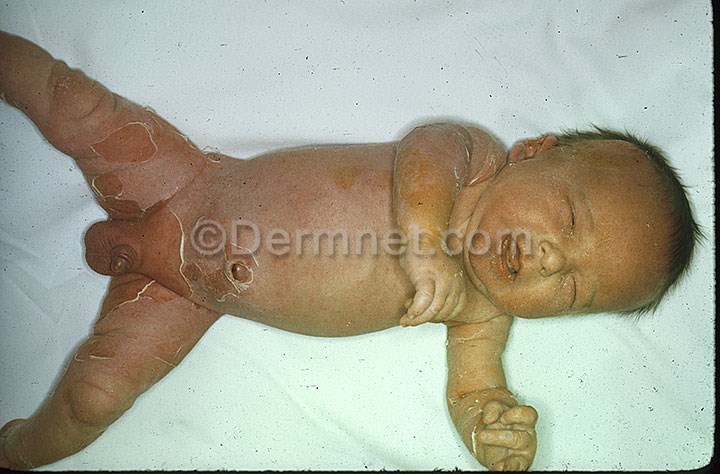
Disease: Cellulitis Impetigo and other Bacterial Infections